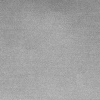
Atmospheric dust classification: dusty